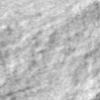
Label: no_change